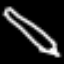
Label: pencil